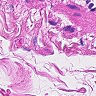
Metastatic tissue present: no